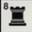
Piece: bR